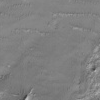
Atmospheric dust classification: not_dusty